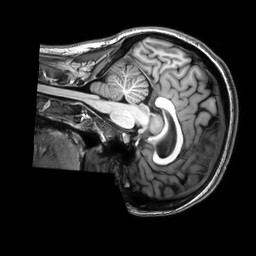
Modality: T1w
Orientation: sagittal
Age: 32
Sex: female
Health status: healthy
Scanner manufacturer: philips
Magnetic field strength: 3 T
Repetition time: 0.009 s
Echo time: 0.003996 s